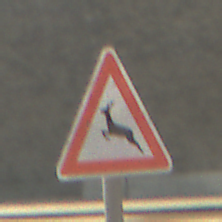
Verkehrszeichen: WildwechselRechts
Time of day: MorningAfternoon
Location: Outdoor (Suburban)
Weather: Clear
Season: NotSpecified
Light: Natural